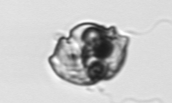
Label: Proterythropsis